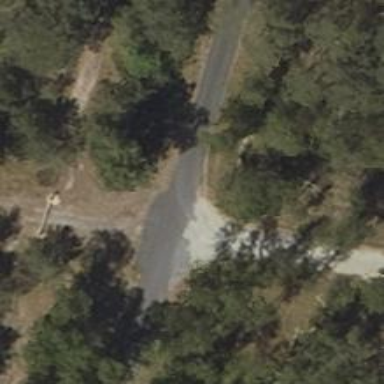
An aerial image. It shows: Sandy track road.